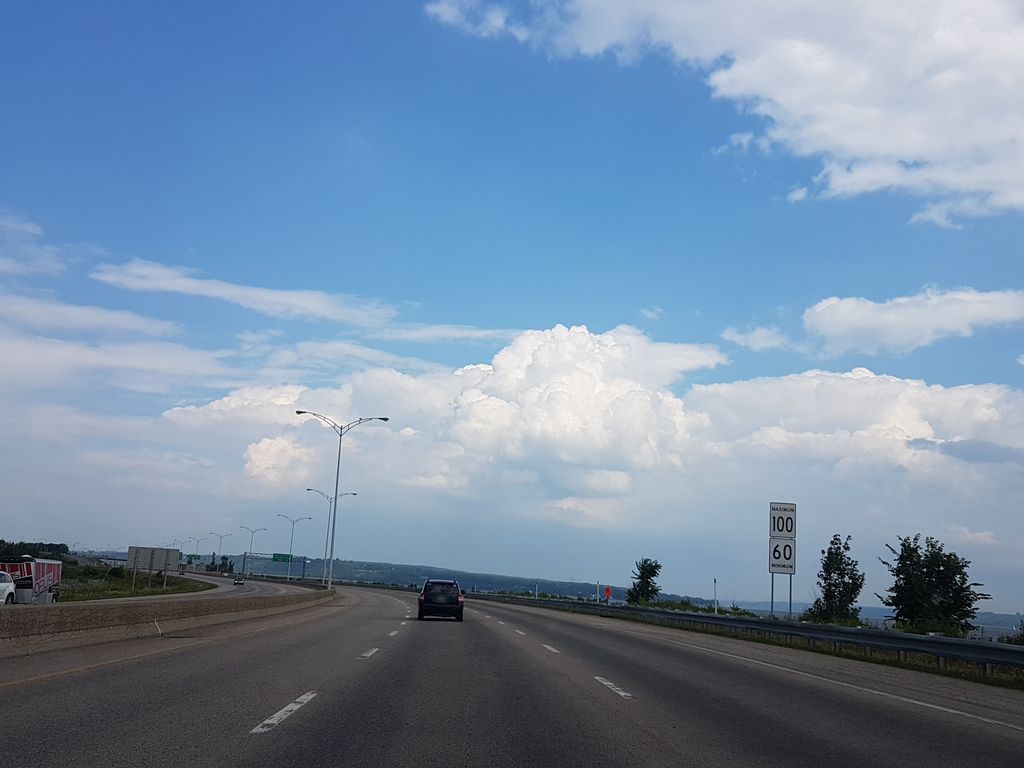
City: quebec_city